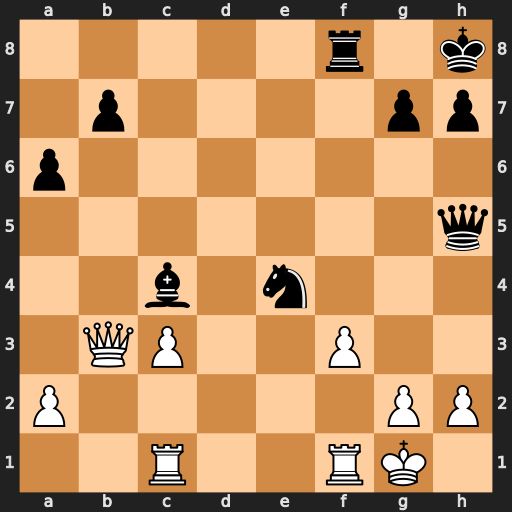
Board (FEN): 5r1k/1p4pp/p7/7q/2b1n3/1QP2P2/P5PP/2R2RK1
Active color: w
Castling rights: -
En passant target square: -
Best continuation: Qxc4 Nd2 Qb4